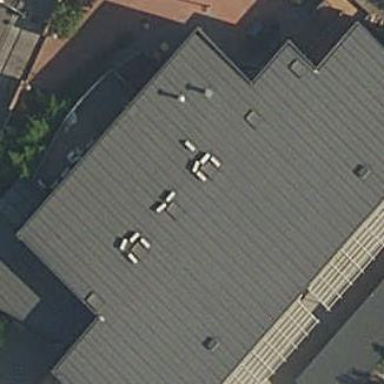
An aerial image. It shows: Kindergarten building.